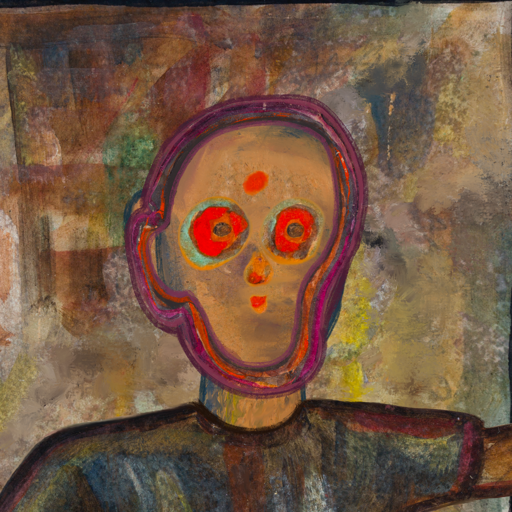
Background: Mosgoul, Head And Neck Front: In_The_Sun, Face Front: Sisters, Bust: Mosgoul, Hair Front: Hypocrite, Head Accessory: Blank, Second Necklace: Blank, Necklace: Blank, Baby: Blank